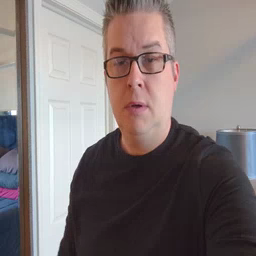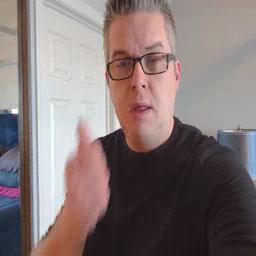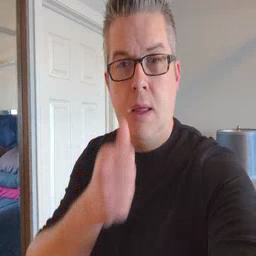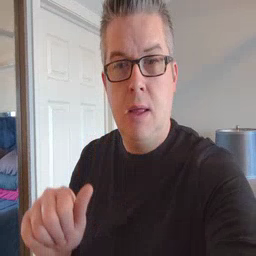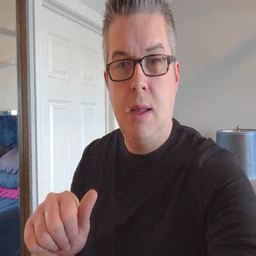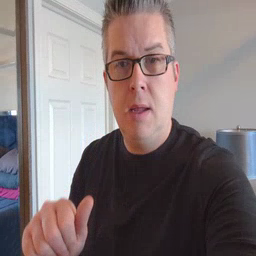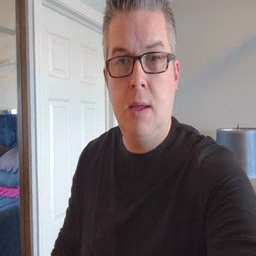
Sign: any